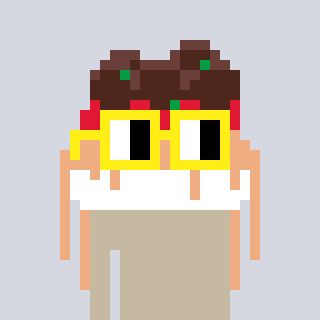
a pixel art character with square yellow glasses, a spaghetti-shaped head and a grayscale-colored body on a cool background